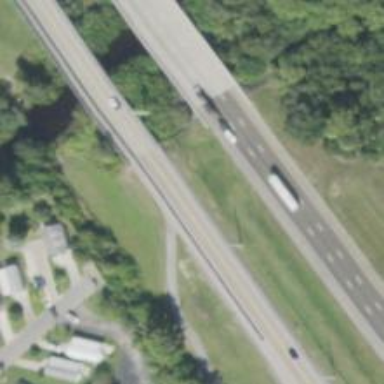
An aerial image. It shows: Tertiary road passing over bridge.